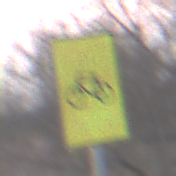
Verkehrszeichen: RadverkehrOhnePfeilsymbol
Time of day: SunriseSunset
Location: Outdoor (Nature)
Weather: Clear
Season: NotSpecified
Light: Natural